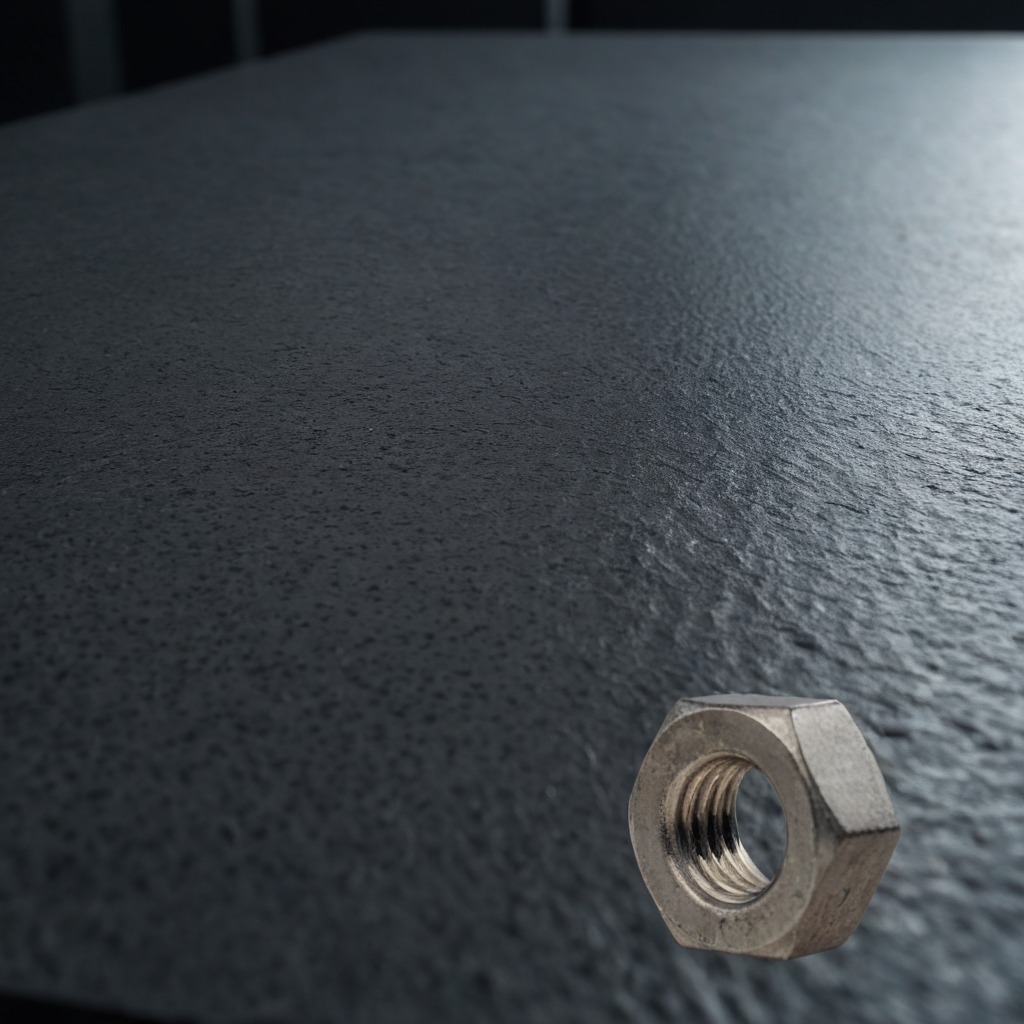
A metal nut is lying on a clean granite table inside a workshop at night.